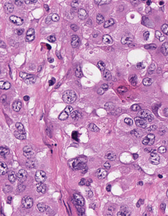
Tumor epithelial tissue: yes
Tumor-associated stroma tissue: no
Normal tissue: no